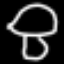
Label: mushroom